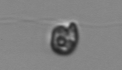
Label: flagellate_morphotype1